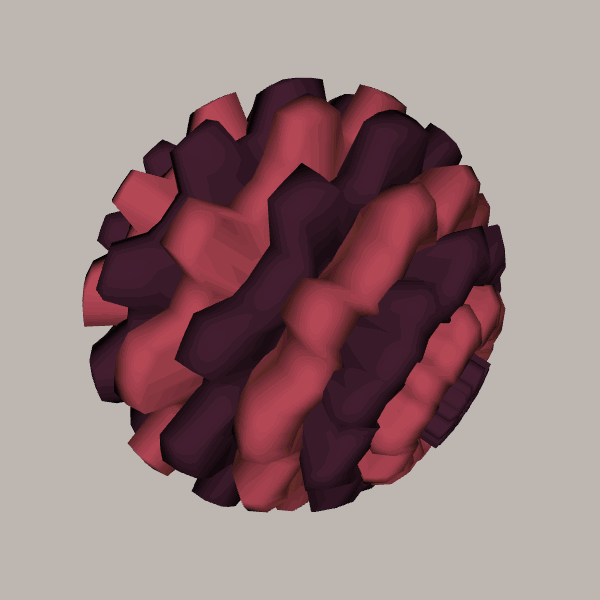
Background: light